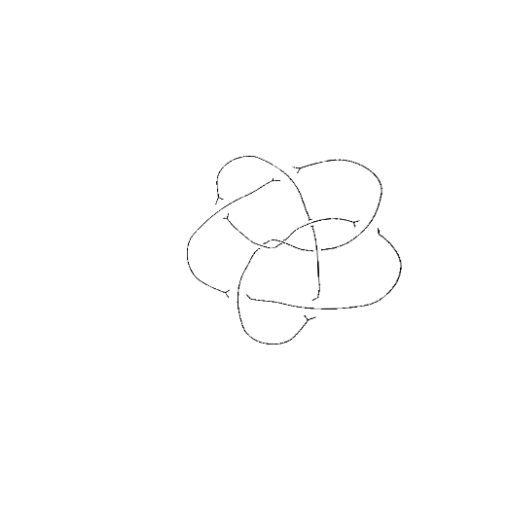
Crossing number: 9